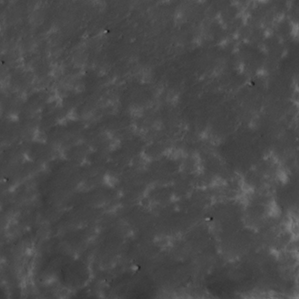
Label: non_frost